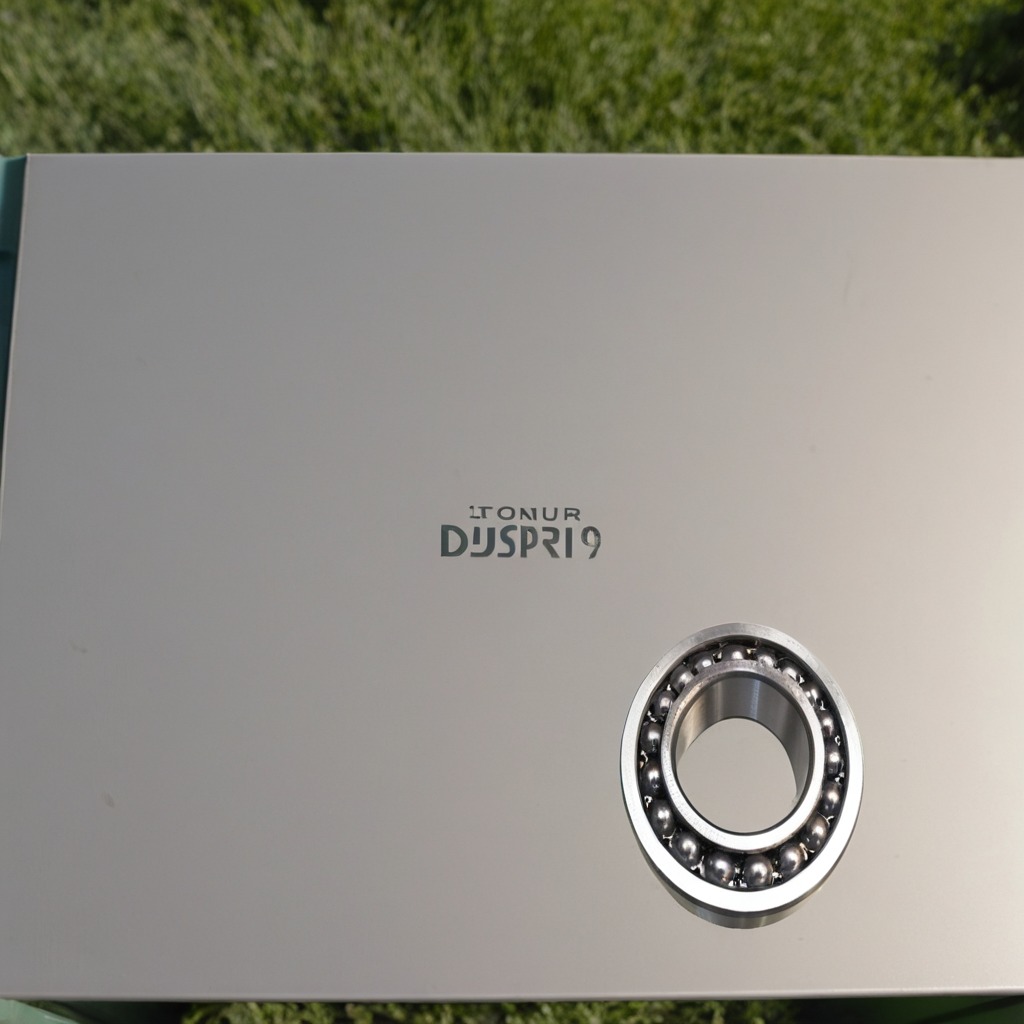
A metal ball bearing lies on a clean utility table in a temporary outdoor tool station afternoon light present textured surface.